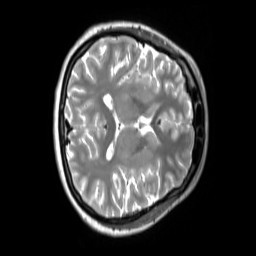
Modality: T2w
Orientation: axial
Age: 23
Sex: female
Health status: ill
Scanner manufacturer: siemens
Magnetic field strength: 3 T
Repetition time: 2.8 s
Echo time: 0.326 s